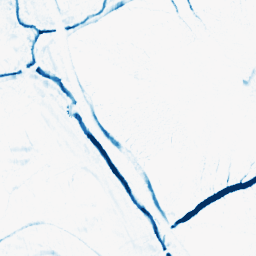
Category: morphological
Decomposition family: morphological_ellipse
Decomposition parameters: operation: closing
width: 10
height: 5
Upsampling method: linear_exact
Upsampling parameters: scale: 2
Upsampling scale: 2